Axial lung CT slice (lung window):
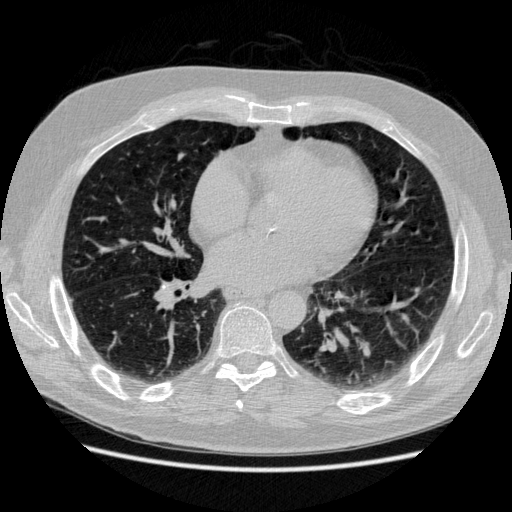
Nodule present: no